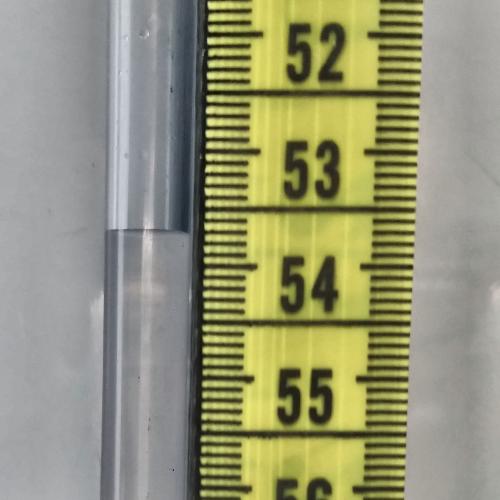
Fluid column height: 53.7 cm